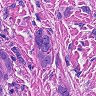
Metastatic tissue present: yes